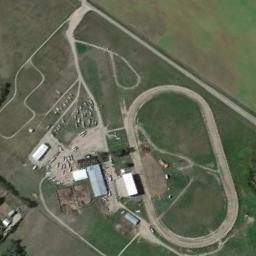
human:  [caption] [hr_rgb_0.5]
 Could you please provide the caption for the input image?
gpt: There are numerous buildings beside the ground track field .

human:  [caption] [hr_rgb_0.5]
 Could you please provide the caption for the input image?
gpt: The ground track field is on a lawn and some roads go through the lawn .

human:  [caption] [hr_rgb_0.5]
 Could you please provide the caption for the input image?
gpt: The track and field is built on the lawn, Next to the building and the parking lot .

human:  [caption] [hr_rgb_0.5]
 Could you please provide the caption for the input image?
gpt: The ground's track is blue .

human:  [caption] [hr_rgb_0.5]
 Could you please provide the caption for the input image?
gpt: There are green lawns around the ground track field with a yellow track .